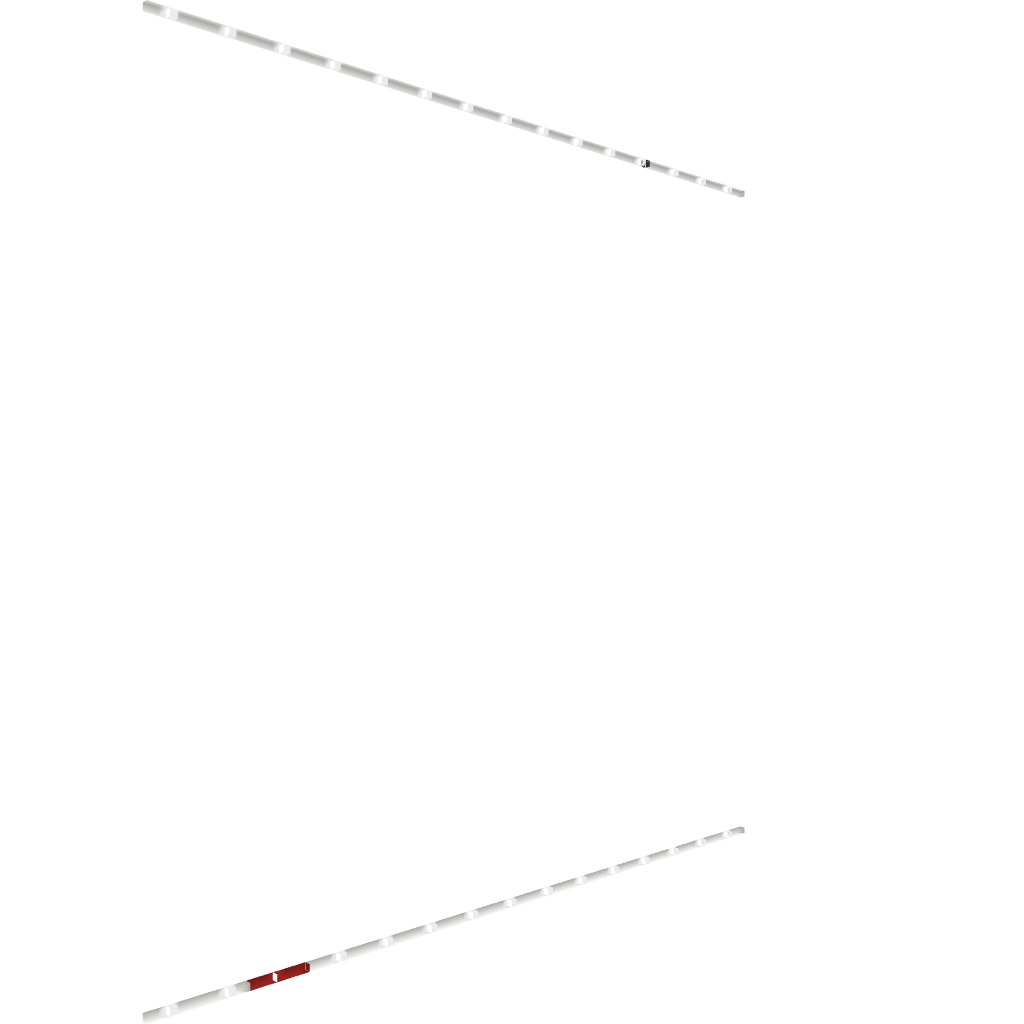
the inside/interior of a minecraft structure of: Tap-Tap The Red Nose